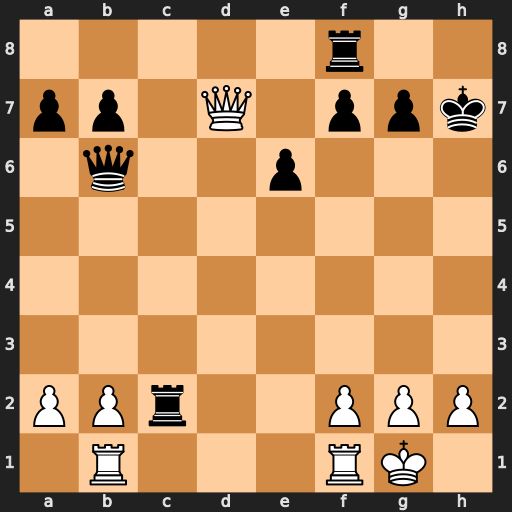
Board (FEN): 5r2/pp1Q1ppk/1q2p3/8/8/8/PPr2PPP/1R3RK1
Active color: w
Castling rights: -
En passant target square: -
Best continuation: Qd3+ Kg8 Qxc2